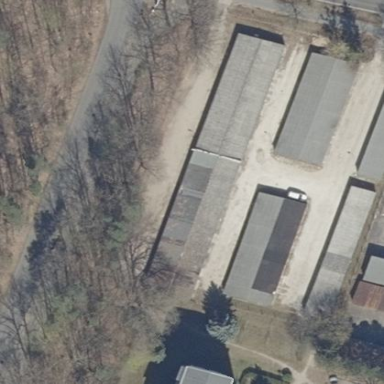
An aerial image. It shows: Group of garages.